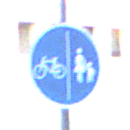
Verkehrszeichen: GetrennterRadUndGehwegRadwegLinks
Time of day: SunriseSunset
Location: Outdoor (Urban)
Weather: Clear
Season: NotSpecified
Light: Natural